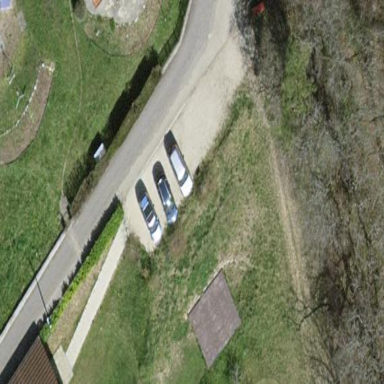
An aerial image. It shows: Parking area with fine gravel surface.